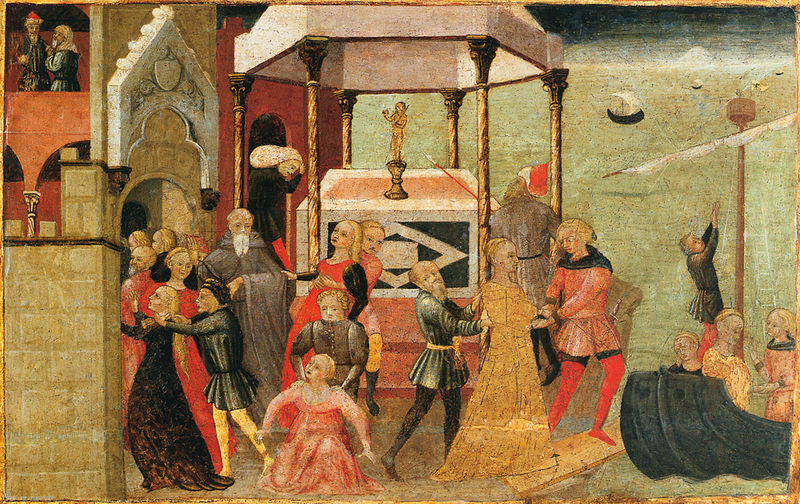
Titel: Raub der Helena
Institution: Frankfurt, Städelsches Kunstinstitut
Schlagwörter: gemälde, mann, meer, wasser, fluss, frauen, gelb, menschen, stadt, brust, busen, damen, frau, männer, schwarz, säulen, dach, dame, gebäude, haus, rot, bart, blond, wand, architektur, steine, kirche, figur, gold, haare, paar, gotik, boot, boote, brunnen, engel, skulptur, statue, lächeln, küste, schiff, schiffe, segel, segelboot, bogen, venedig, mast, mauer, hafen, abfahrt, steg, könig, lanze, weib, weiber, tor, flucht, fugen, burg, torbogen, abschied, aufruhr, blondine, brett, raub, blonde, volk, fräulein, altar, wappen, stadttor, gefangene, mittelalter, strumpfhose, entführung, priester, mönch, auer, baldachin, mönche, königin, heilige, pavillon, speer, mittelpunkt, ankunft, schutz, hexe, blod, ausguck, juden, venezianisch, buchmalerei, jungfrauen, entführt, grapschen, synchrondarstellung, krähennest, burgfrauen, jungfrauhübsche, hinwegführung